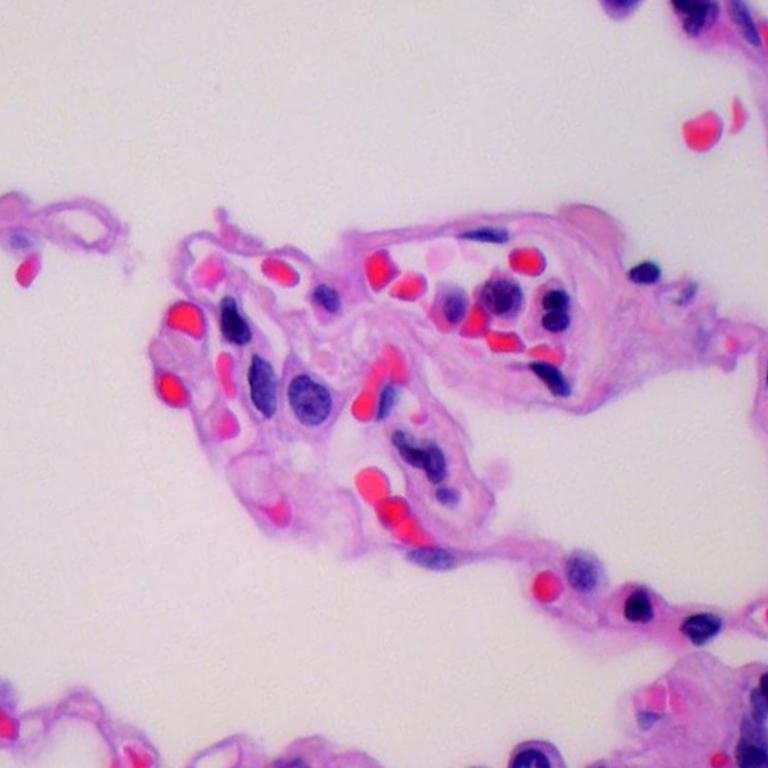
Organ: lung
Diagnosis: benign